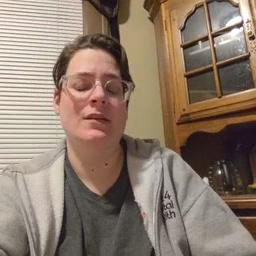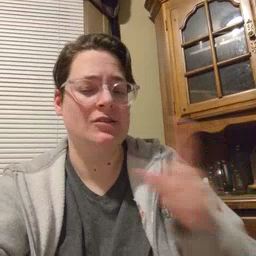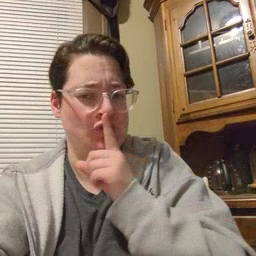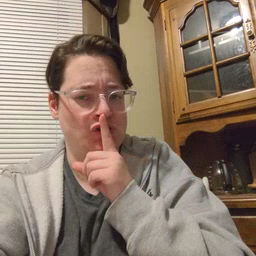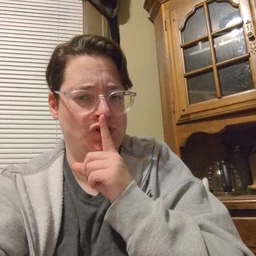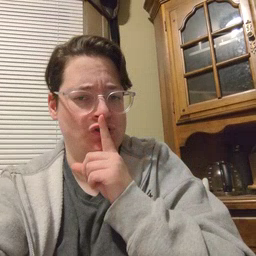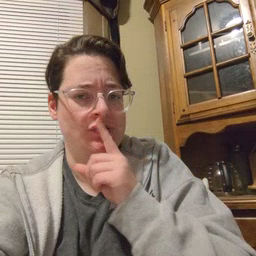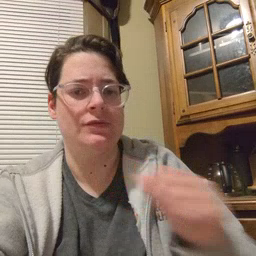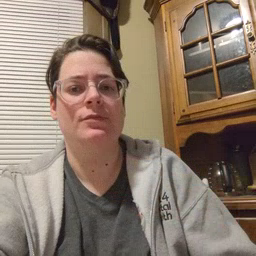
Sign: shhh